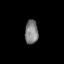
Tissue: lung
Cell type: Endothelial cells
Senescence score: 0.2046
Nuclear area (px): 308
Mean DAPI intensity: 129.081